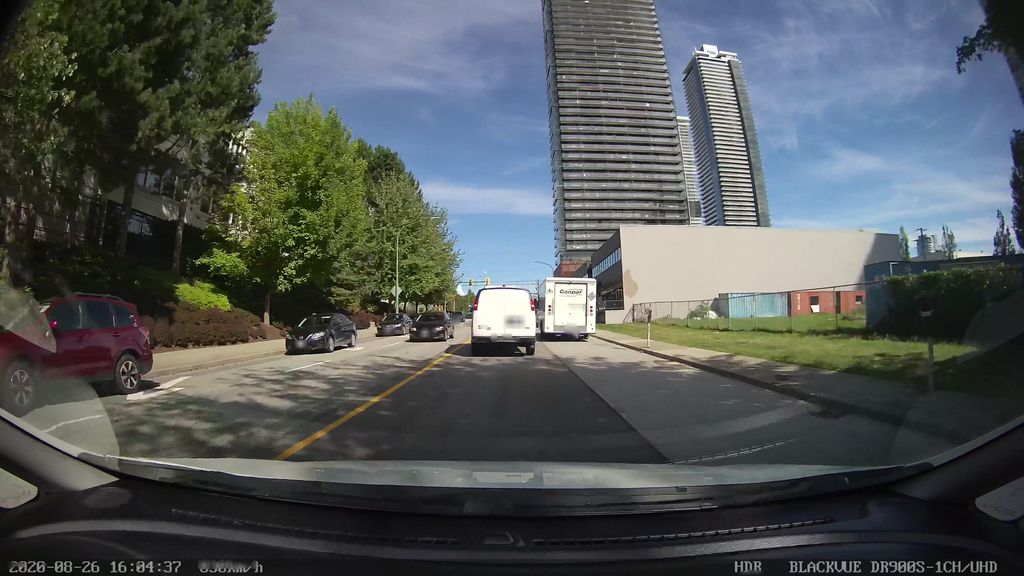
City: vancouver